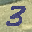
Label: 3